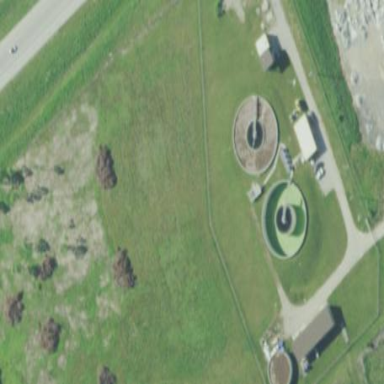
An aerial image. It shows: Wastewater plant.